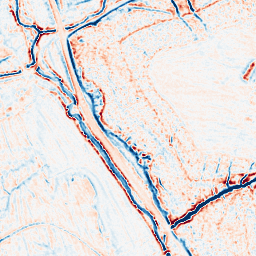
Category: edge_preserving
Decomposition family: bilateral
Decomposition parameters: d: 9
sigma_color: 50
sigma_space: 50
Upsampling method: bilinear
Upsampling parameters: scale: 2
Upsampling scale: 2